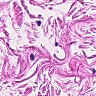
Metastatic tissue present: no